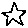
Label: star